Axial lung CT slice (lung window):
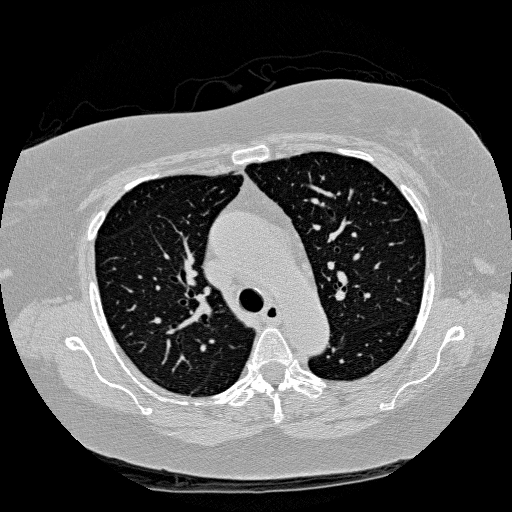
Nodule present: no